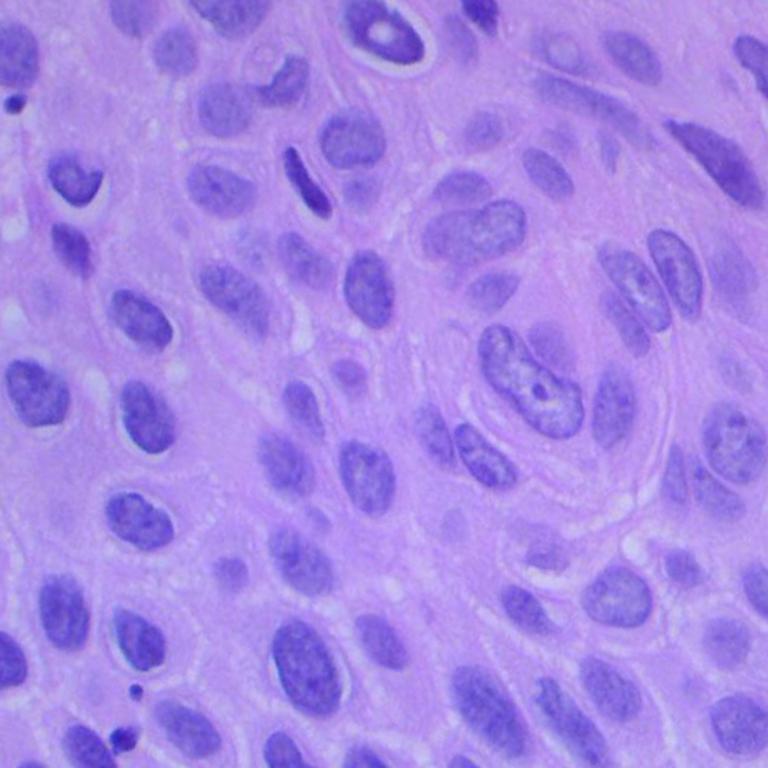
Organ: lung
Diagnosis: squamous carcinomas